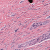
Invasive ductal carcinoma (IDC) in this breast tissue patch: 1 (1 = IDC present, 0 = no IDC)